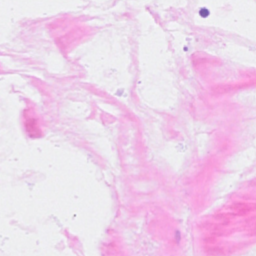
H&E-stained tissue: Breast